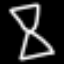
Label: hourglass